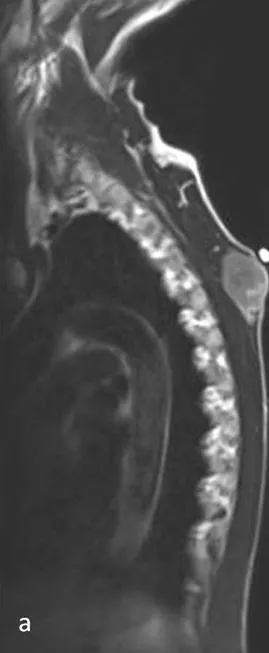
Sagittal T2.
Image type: radiology (mri)